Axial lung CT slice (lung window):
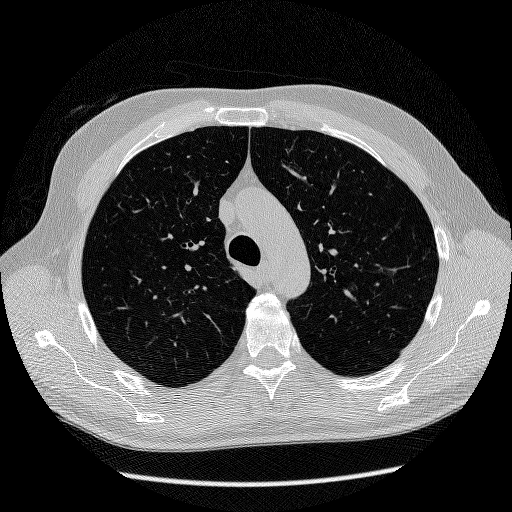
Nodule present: no